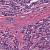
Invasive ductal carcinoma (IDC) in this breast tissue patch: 1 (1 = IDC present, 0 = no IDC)